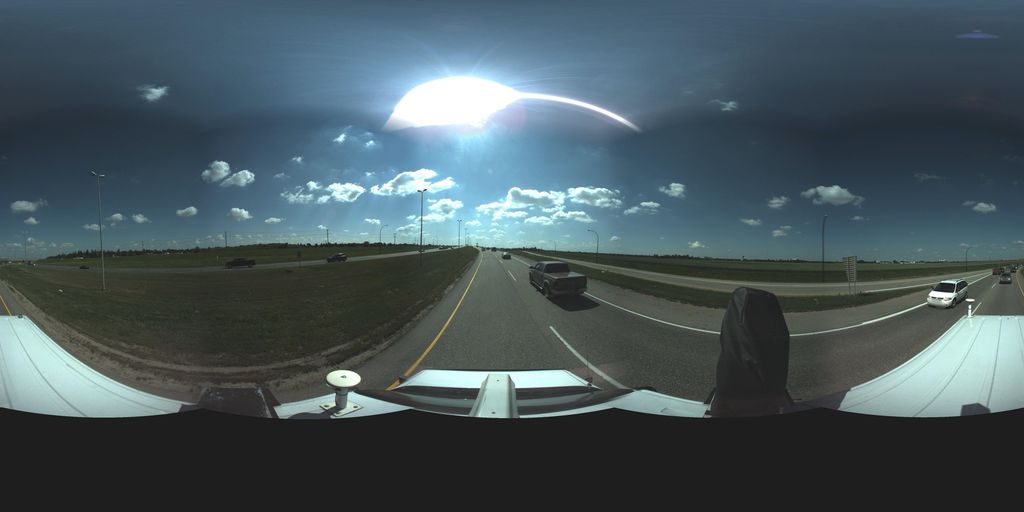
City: saskatoon